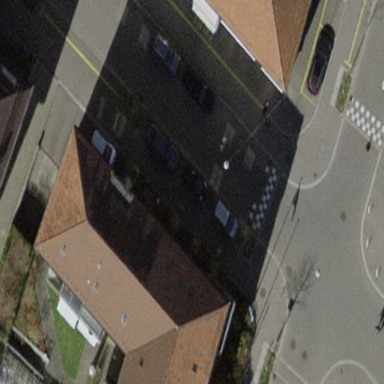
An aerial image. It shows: Parking available on the street side.